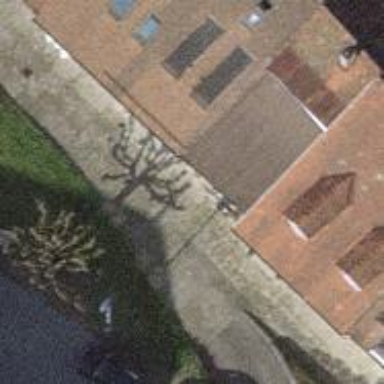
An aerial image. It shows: Driveway made of paving stones.